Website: home-depot
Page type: payment
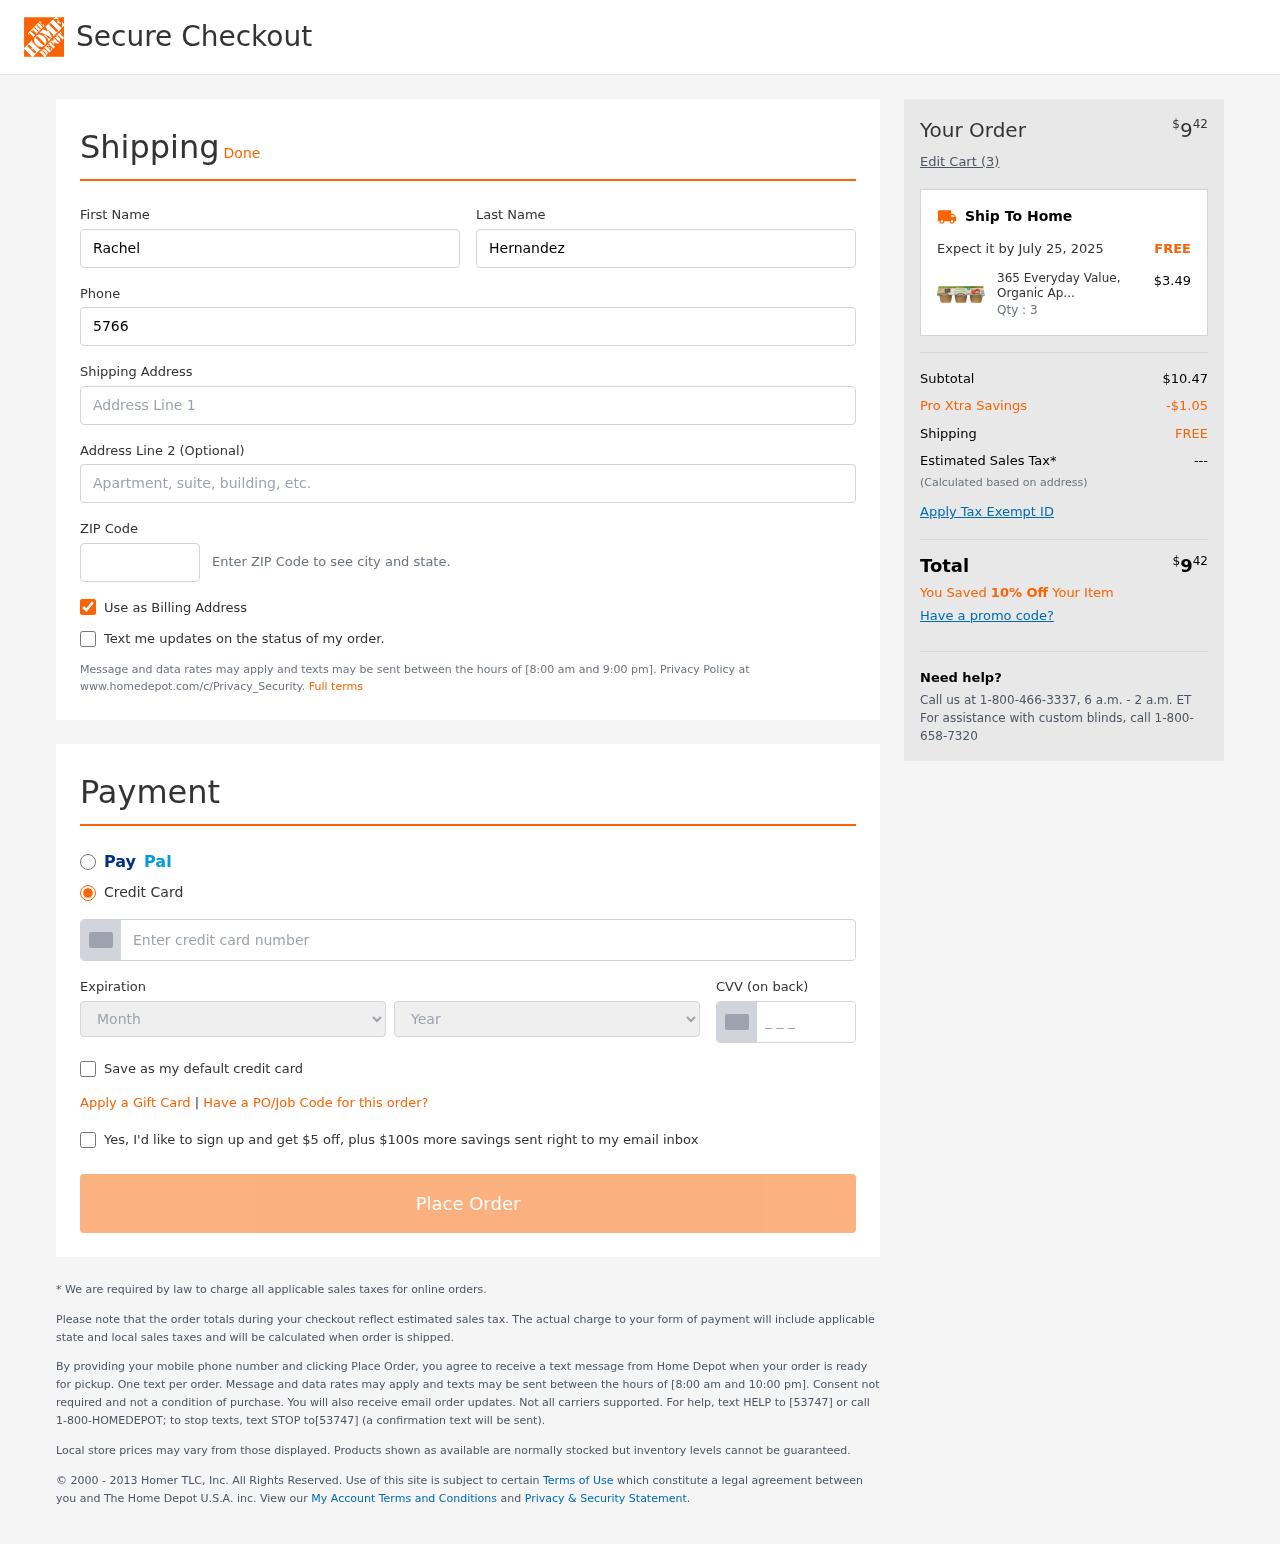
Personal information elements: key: PII_CARD_CVV
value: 585
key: PII_CARD_EXPIRY_MONTH
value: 05
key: PII_CARD_EXPIRY_YEAR
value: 29
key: PII_CARD_NUMBER
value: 6541 0534 0655 7035
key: PII_FIRSTNAME
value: Rachel
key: PII_LASTNAME
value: Hernandez
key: PII_PHONE
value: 5766390418
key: PII_POSTCODE
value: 97044
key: PII_STREET
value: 481 Everett Brook
Product elements: key: PRODUCT1_NAME
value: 365 Everyday Value, Organic Apple Sauce, Unsweetened (6 - 4 oz bowls), 24 oz
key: PRODUCT1_PRICE
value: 3.49
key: PRODUCT1_QUANTITY
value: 3
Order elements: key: ORDER_TOTAL
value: $942
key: ORDER_NUM_ITEMS
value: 3
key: ORDER_DELIVERY_DATE
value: July 25, 2025
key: ORDER_SUBTOTAL
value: $10.47
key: ORDER_DISCOUNT
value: -$1.05
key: ORDER_SHIPPING_COST
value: FREE